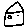
Label: house